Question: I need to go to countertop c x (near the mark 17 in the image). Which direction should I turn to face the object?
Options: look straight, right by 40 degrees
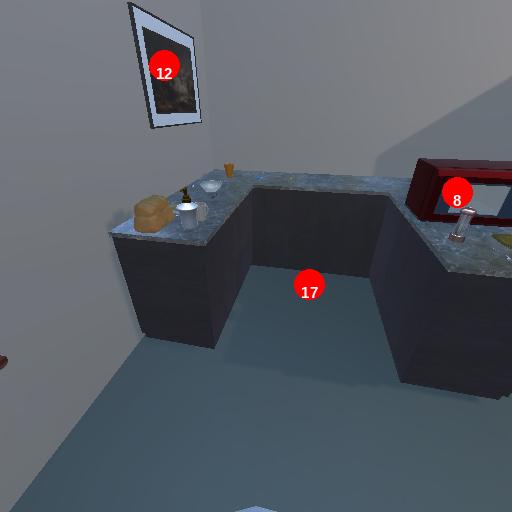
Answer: look straight